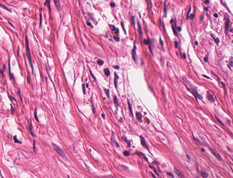
Tumor epithelial tissue: no
Tumor-associated stroma tissue: yes
Normal tissue: no